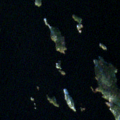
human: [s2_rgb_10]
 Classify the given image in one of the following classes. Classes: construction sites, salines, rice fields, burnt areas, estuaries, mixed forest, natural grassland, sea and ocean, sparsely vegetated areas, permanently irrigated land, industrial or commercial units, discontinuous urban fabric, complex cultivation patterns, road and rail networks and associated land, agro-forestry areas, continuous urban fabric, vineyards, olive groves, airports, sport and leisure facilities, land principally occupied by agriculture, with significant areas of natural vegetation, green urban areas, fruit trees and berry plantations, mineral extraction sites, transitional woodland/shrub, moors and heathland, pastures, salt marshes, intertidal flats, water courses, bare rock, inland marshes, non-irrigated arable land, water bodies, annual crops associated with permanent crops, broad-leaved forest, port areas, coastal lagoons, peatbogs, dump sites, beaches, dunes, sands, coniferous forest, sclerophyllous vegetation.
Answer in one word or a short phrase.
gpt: coniferous forest, water bodies